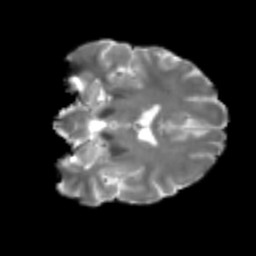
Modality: T2w
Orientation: coronal
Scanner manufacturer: siemens
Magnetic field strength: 3 T
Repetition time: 4 s
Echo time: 0.0594 s